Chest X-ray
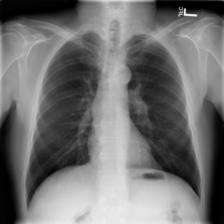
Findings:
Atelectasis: negative
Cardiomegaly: negative
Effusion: negative
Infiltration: negative
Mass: negative
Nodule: negative
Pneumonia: negative
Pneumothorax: negative
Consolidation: negative
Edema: negative
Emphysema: negative
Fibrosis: negative
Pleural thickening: negative
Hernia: negative